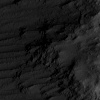
Atmospheric dust classification: not_dusty